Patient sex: F
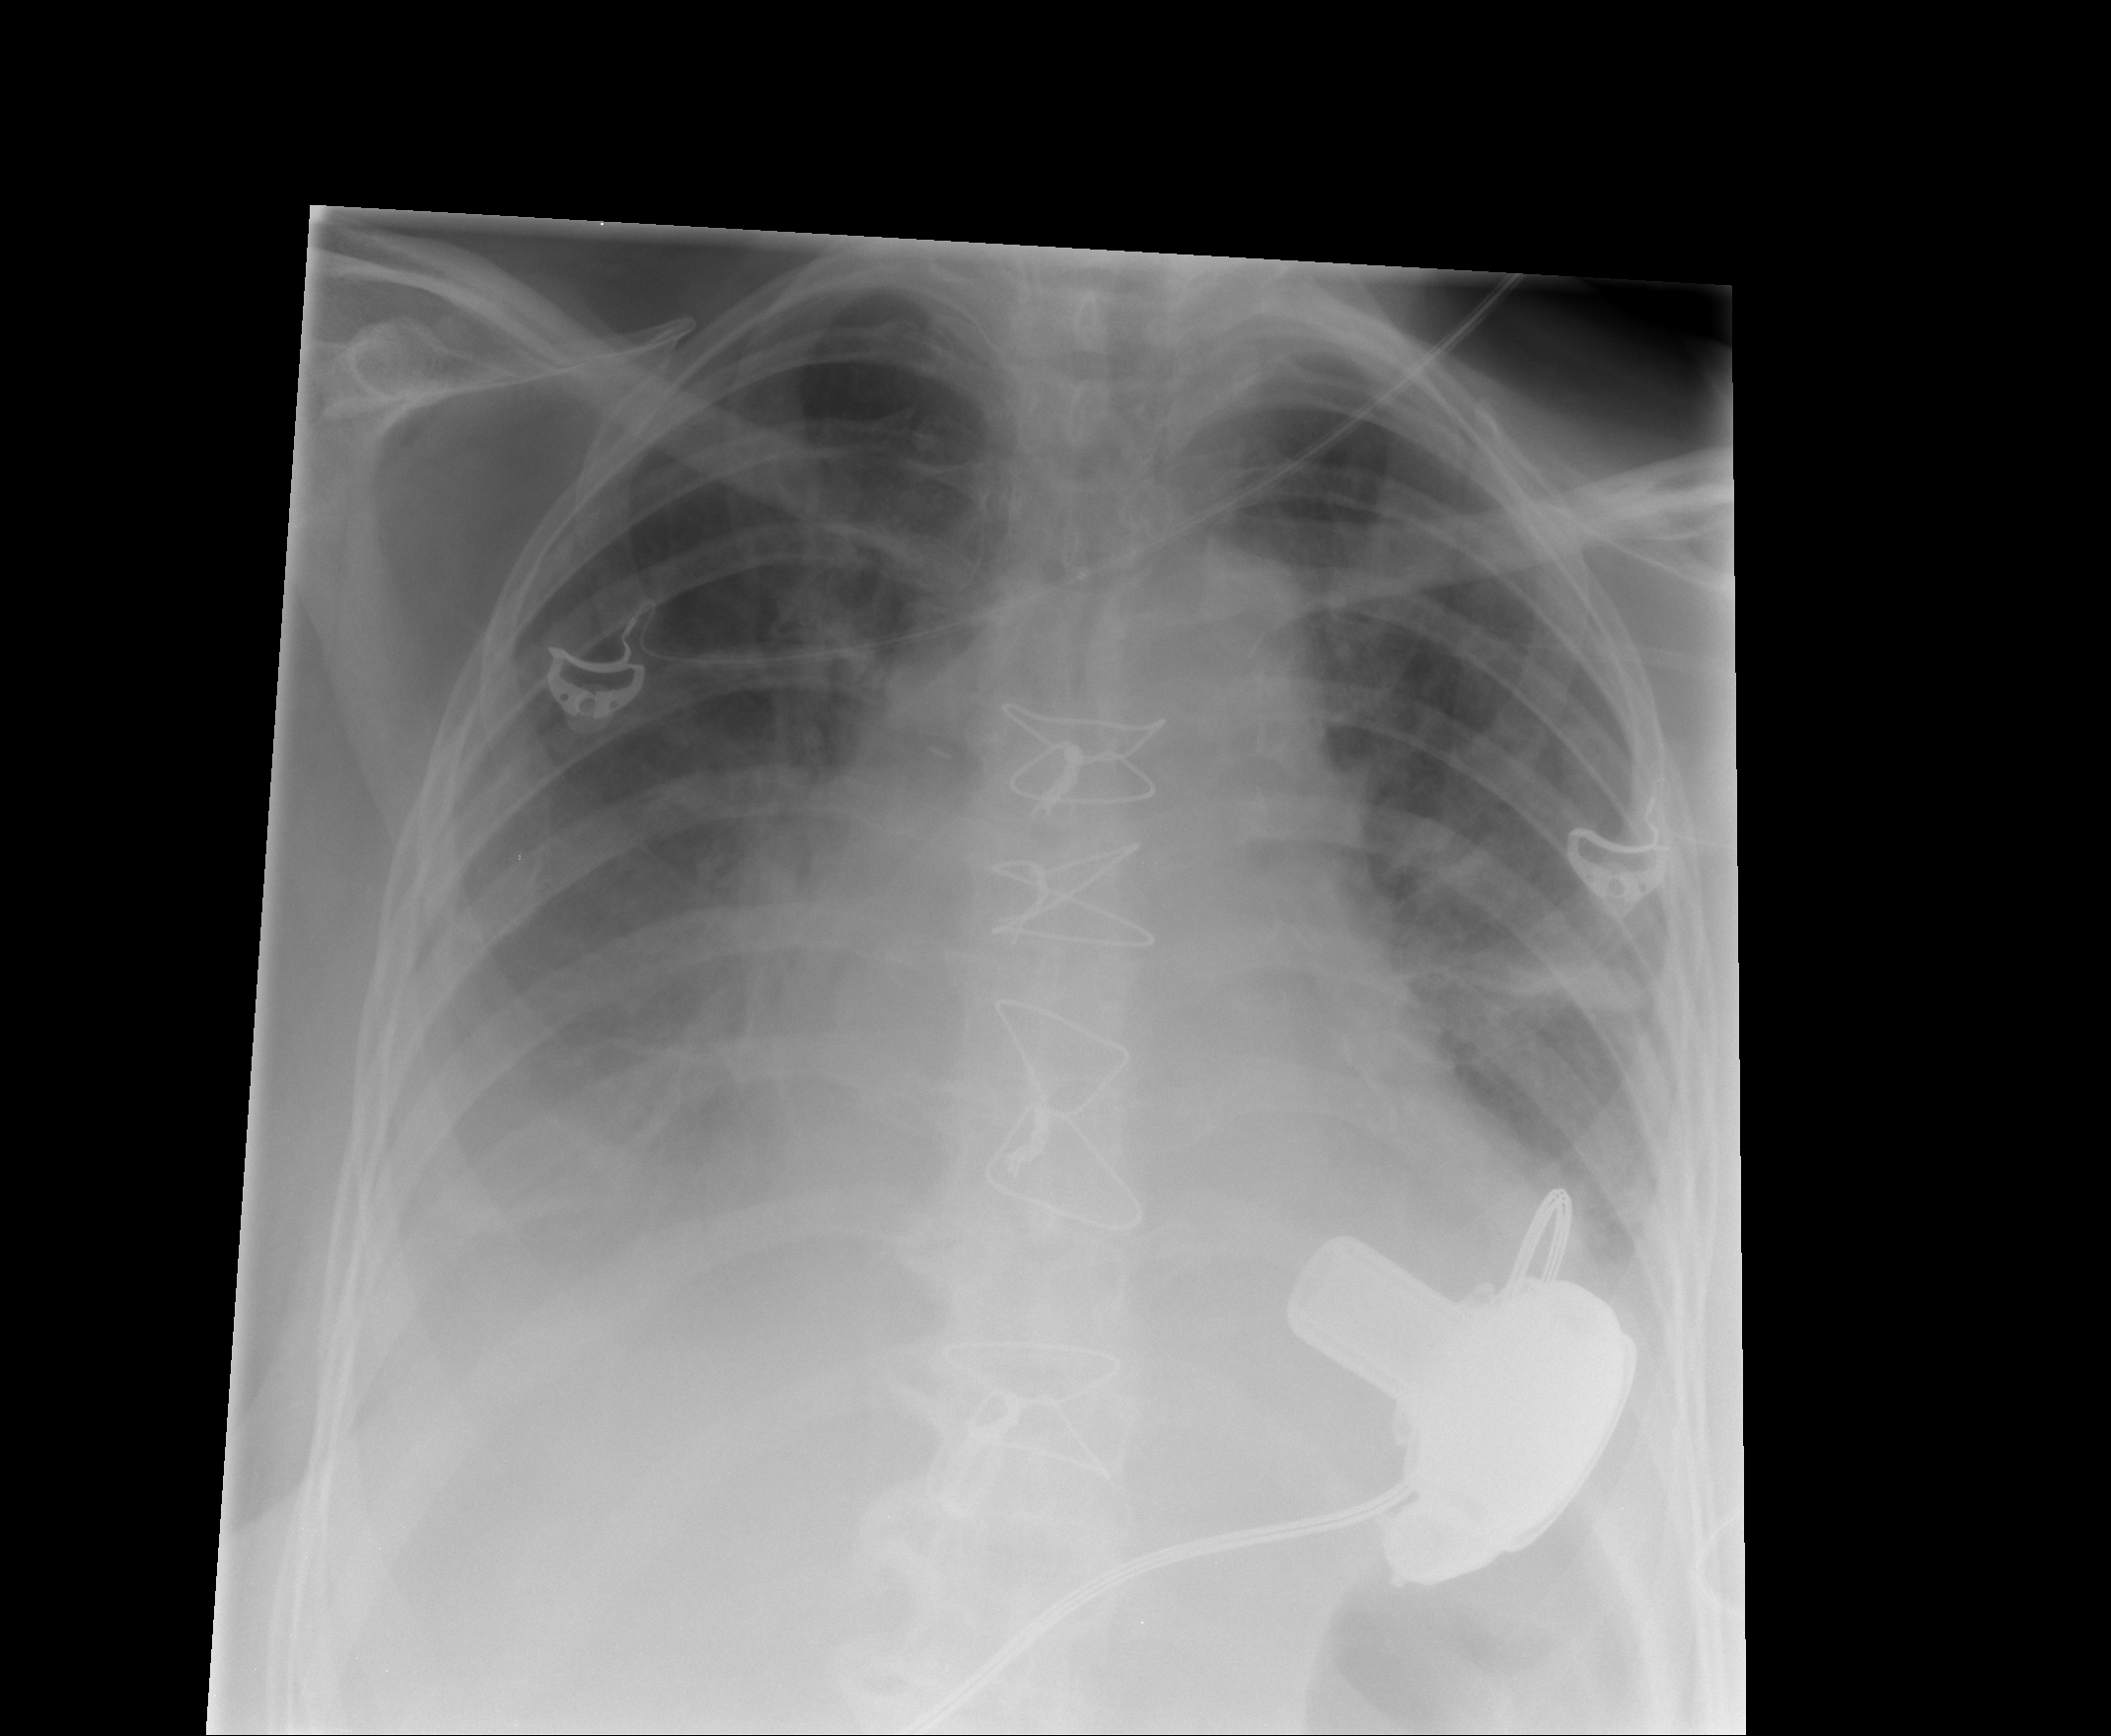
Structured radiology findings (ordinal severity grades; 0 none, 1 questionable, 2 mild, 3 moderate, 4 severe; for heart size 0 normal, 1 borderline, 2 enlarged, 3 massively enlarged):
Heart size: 2
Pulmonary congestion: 2
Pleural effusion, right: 3
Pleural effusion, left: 2
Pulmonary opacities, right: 0
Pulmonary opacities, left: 0
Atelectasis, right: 3
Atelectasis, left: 2